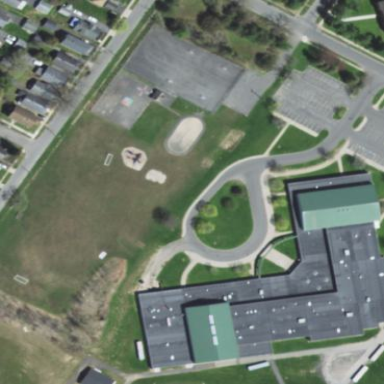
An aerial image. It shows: School building.